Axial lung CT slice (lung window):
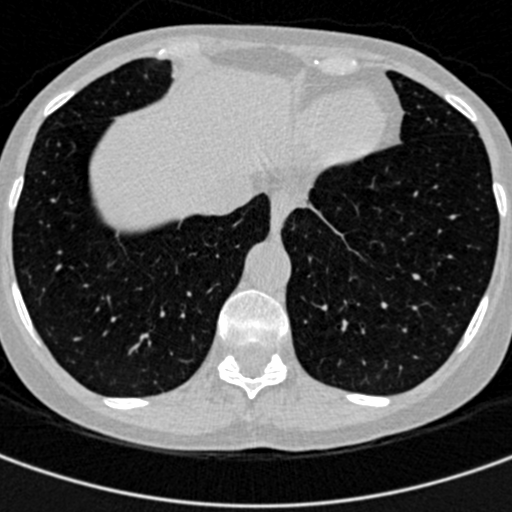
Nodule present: no